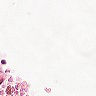
Metastatic tissue present: no